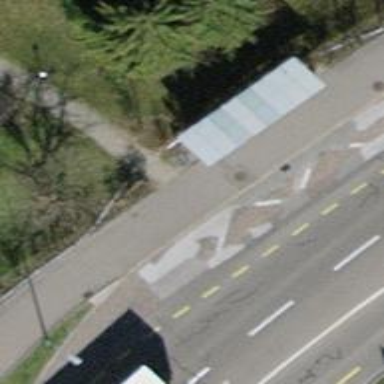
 serving as platform for public transportation."